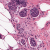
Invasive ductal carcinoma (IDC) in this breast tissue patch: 0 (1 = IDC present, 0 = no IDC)